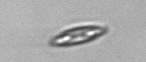
Label: pennate